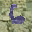
Label: 6